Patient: sex M, age 81
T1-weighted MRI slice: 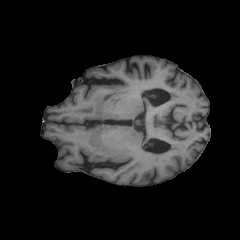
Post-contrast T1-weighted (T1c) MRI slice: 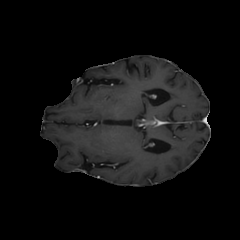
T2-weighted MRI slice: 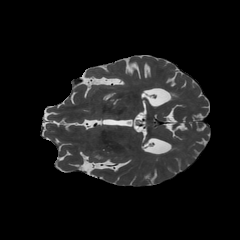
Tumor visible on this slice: no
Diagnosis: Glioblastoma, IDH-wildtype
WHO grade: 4